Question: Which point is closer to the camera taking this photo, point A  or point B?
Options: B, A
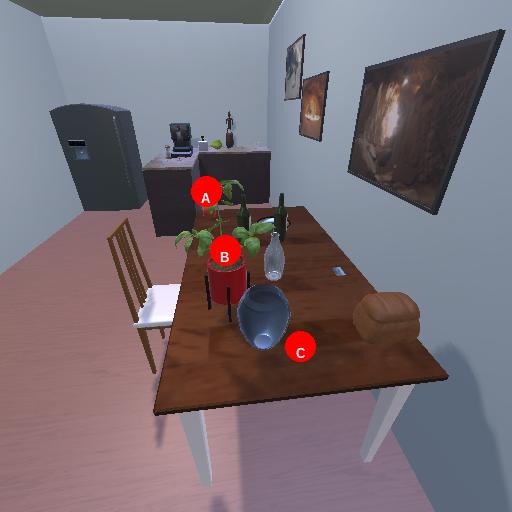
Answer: B